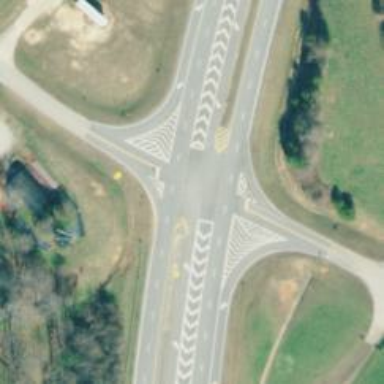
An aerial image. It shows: Stop road.